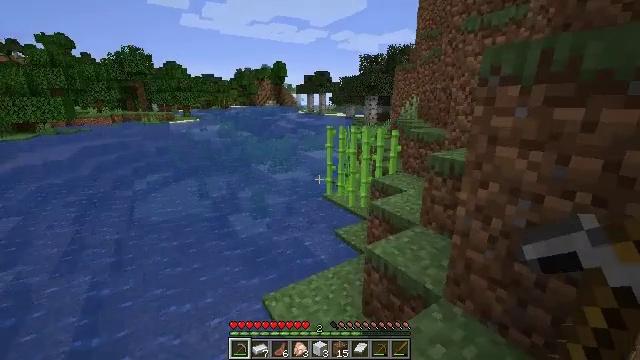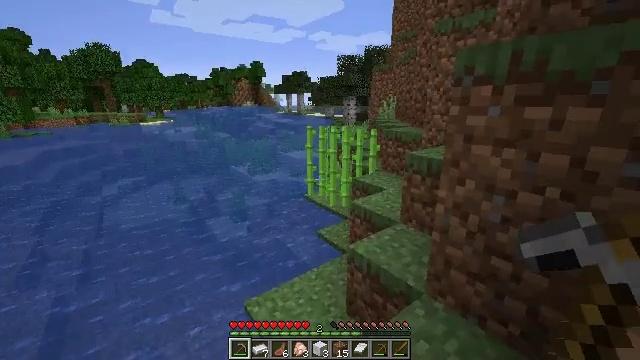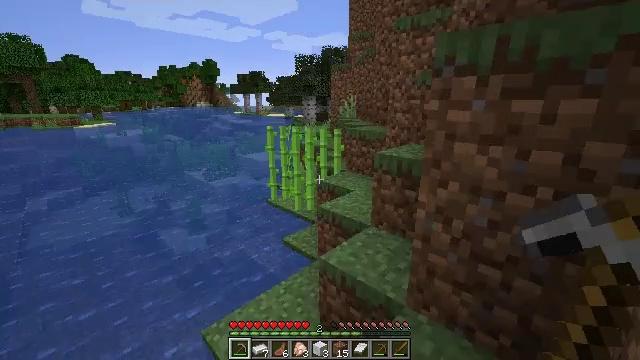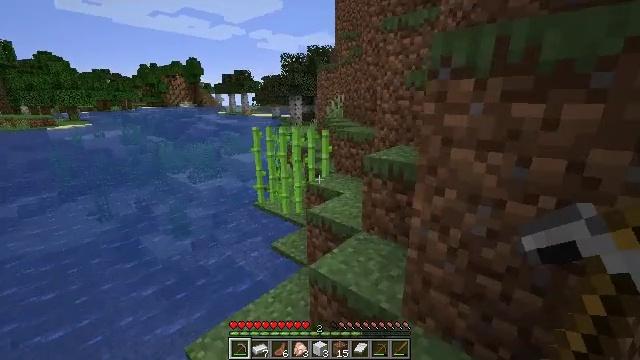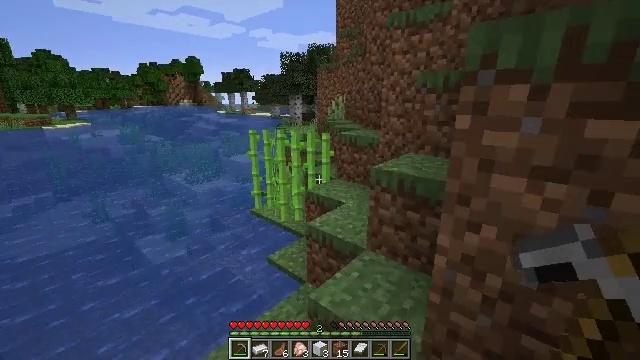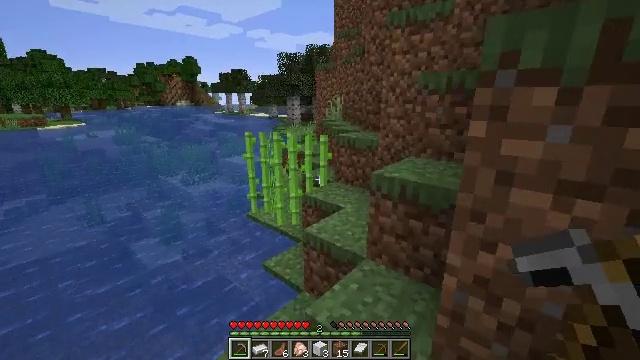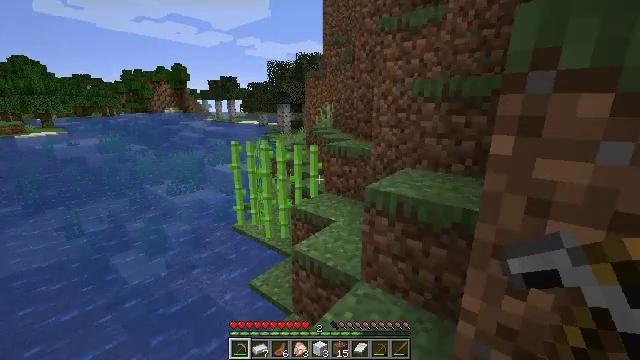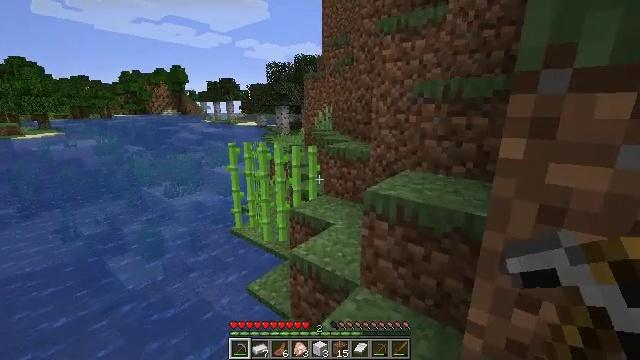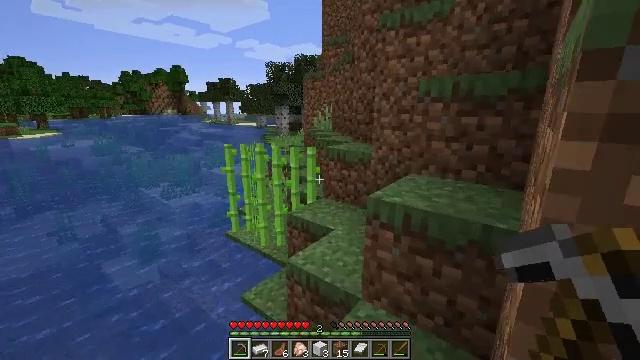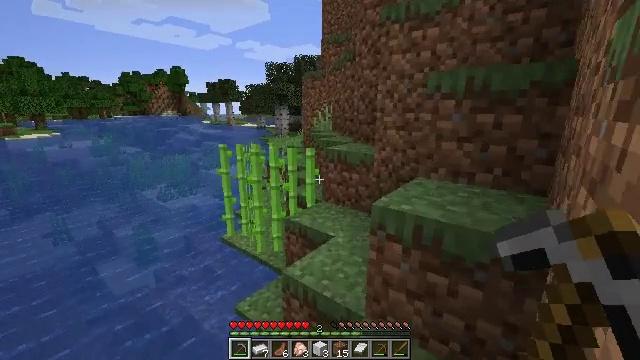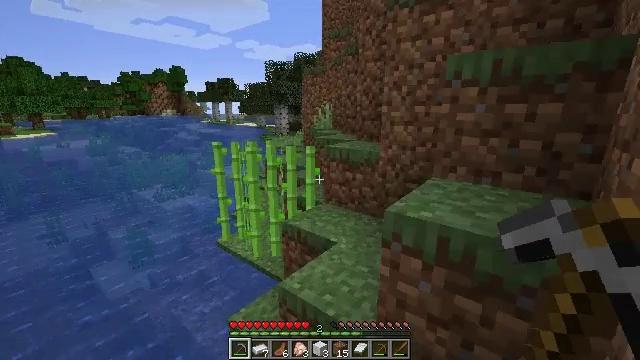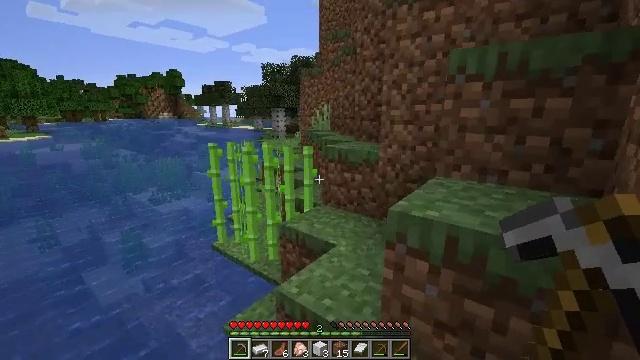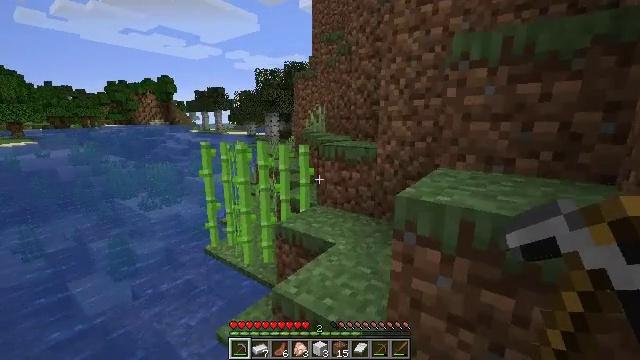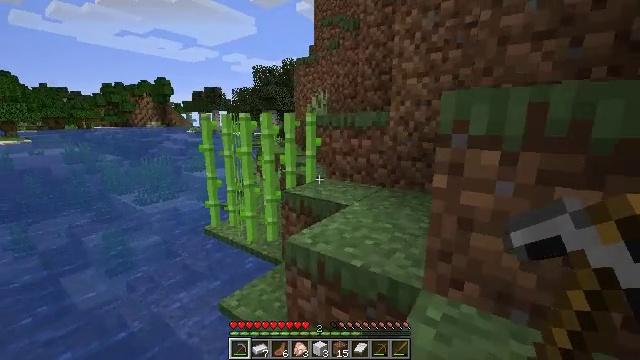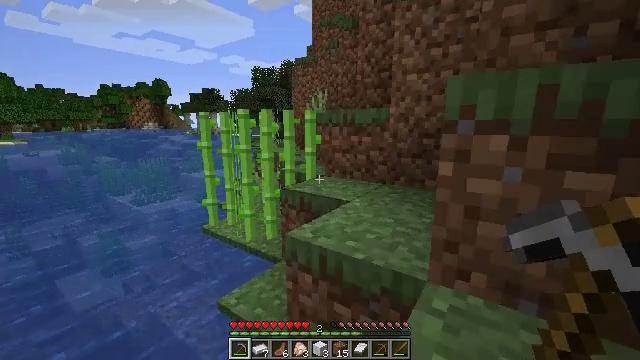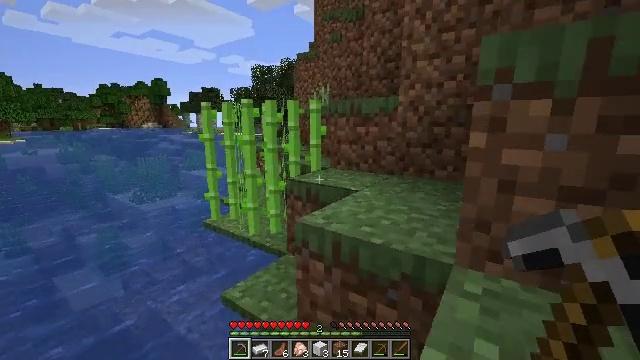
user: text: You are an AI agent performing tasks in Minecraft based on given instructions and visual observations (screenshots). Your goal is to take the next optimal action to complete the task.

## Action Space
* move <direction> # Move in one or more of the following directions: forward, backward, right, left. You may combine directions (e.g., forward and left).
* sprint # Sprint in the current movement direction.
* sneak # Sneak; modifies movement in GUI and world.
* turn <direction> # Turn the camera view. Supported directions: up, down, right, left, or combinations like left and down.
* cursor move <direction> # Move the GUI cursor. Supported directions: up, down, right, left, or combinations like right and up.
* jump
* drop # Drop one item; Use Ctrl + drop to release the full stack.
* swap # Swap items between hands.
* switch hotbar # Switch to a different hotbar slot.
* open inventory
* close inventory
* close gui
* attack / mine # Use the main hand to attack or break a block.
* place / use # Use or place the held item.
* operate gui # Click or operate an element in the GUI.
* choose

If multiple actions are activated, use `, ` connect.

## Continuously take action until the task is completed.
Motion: motion action
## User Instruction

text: Mine the chest to collect it.
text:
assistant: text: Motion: move forward, turn right
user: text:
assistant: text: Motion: move forward, turn right
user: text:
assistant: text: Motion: move forward, turn right
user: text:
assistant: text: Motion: move forward
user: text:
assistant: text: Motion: move forward
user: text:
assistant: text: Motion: move forward, turn right and up
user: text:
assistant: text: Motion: move forward
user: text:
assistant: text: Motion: move forward
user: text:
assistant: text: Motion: move forward
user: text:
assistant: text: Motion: move forward
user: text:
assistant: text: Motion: move forward
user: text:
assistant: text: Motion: move forward, turn right and up
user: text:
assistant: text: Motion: move forward
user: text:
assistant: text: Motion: move forward
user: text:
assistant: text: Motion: move forward
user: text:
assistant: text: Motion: move forward
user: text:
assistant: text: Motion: move forward, turn right
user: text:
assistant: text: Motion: move forward
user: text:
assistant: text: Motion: move forward
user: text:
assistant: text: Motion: move forward
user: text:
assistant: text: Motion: move forward
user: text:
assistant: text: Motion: move forward
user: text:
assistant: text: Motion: move forward
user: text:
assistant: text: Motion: move forward, turn left
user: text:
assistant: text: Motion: move forward, turn left
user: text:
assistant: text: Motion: move forward, turn left
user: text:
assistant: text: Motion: move forward
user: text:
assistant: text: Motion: move forward
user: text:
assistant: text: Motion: move forward
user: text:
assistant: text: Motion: move forward